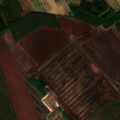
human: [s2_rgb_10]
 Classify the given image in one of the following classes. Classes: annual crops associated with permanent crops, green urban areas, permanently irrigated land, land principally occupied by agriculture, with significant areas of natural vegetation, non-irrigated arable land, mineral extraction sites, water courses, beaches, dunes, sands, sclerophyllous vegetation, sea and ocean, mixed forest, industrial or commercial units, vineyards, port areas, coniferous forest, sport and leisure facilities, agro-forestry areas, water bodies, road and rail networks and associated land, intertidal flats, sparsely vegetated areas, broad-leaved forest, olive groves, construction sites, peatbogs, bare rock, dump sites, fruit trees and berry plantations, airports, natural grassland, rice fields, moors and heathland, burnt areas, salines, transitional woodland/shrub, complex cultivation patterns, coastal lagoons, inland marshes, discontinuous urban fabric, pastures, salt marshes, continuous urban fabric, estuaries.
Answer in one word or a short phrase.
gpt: land principally occupied by agriculture, with significant areas of natural vegetation, coniferous forest, mixed forest, transitional woodland/shrub, peatbogs